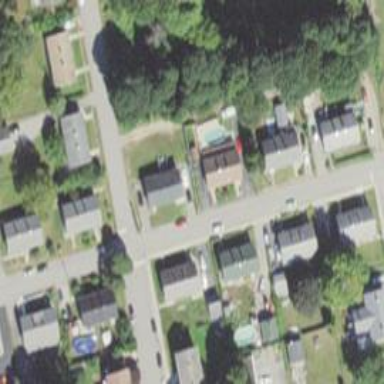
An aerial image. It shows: Residential driveway used as service road.